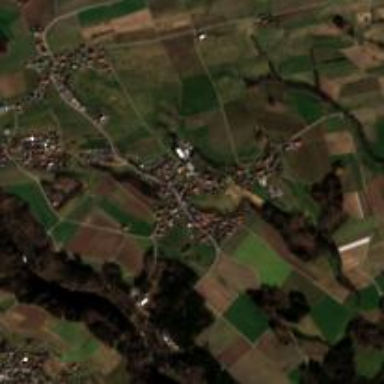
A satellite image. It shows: Village.